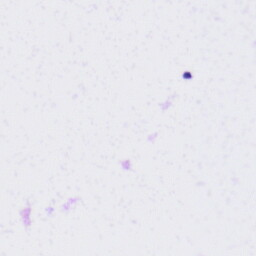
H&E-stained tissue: Tonsil